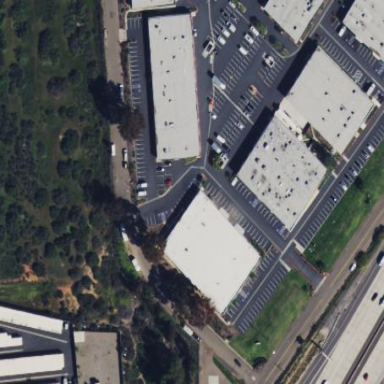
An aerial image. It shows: Industrial building.